Question: I'd like to be able to write a fraction using HTML/CSS/jQuery (rather than using a TeX renderer or even MathML). At the moment there's a great workaround for writing simple fractions that works if you just have for both the numerator and the denominator, but once you start using more than one term it looks rather horrible. As an example, using:
> '<sup><font size=-2>x<sup>2</sup> + 3x + 5</font></sup>/<sub><font size=-2>2x</font></sub>'
produces...
/
What I'd like is a beautiful horizontal line to define the fraction rather than a backslash. I've tried using 'div' tags with 'border-bottom' as such, but the output is still quite awful:
'''
<div style="float:left;">Substitute 4 for 'x' in the equation: &nbsp;</div>
<div style="float:left">
<div style="border-bottom:1px solid;font-size:small;text-align:center;">x<sup>2</sup> + 3x + 5</div>
<div style="font-size:small;text-align:center;">2x</div>
</div>
'''
produces...

What I'm looking for is a HTML/CSS/jQuery fraction that...
- - -
Can this be done? How? Thanks!
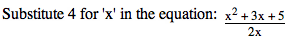
Answer: Alright, I found a better way to do what you were doing. No extra CSS, just some tabular magic.
'''
<table><tr><td>
<div style="float:left;">Substitute 4 for 'x' in the equation: &nbsp;</div></td>
<td> <div style="float:left">
<div style="border-bottom:1px solid;font-size:small;text-align:center;">x<sup>2</sup> + 3x + 5</div>
<div style="font-size:small;text-align:center;">2x</div>
</div></td>
</tr>
</table>
'''
Tables auto-center-align :D
For more text, add more '<td>'s. Keep text-'<td>'s and math-'<td>'s separate. Add another '<tr>' for a new line.
'''
<table><tr><td>
<div style="float:left;">Substitute 4 for 'x' in the equation: &nbsp;</div></td>
<td> <div style="float:left">
<div style="border-bottom:1px solid;font-size:small;text-align:center;">x<sup>2</sup> + 3x + 5</div>
<div style="font-size:small;text-align:center;">2x</div>
</div></td>
<td>. If you feel bored, solve this as well:</td>
<td> <div style="float:left">
<div style="border-bottom:1px solid;font-size:small;text-align:center;">y<sup>2</sup> + 3x+5y<sup>5</sup> + 5</div>
<div style="font-size:small;text-align:center;">1000</div>
</div></td>
</tr>
<tr>
<td>
<div style="float:left;">Substitute 4 for 'x' in the equation: &nbsp;</div></td>
<td> <div style="float:left">
<div style="border-bottom:1px solid;font-size:small;text-align:center;">x<sup>2</sup> + 3x + 5</div>
<div style="font-size:small;text-align:center;">2x</div>
</div></td>
<td>. If you feel bored, solve this as well:</td>
<td> <div style="float:left">
<div style="border-bottom:1px solid;font-size:small;text-align:center;">y<sup>2</sup> + 3x+5y<sup>5</sup> + 5</div>
<div style="font-size:small;text-align:center;">1000</div>
</div></td>
</tr>
</table>
'''